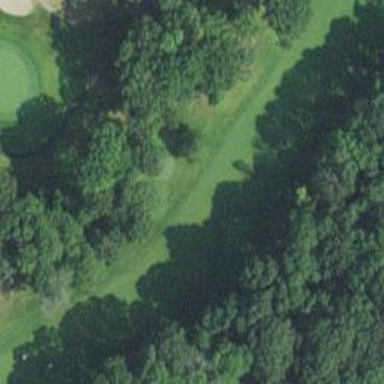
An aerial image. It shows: View of golf hole.